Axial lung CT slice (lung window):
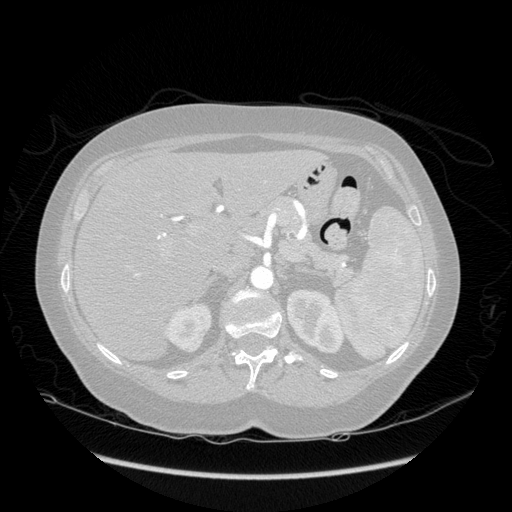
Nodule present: no